Interaction volume radius: 10 \u00c5
Interaction volume height: 10 \u00c5
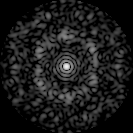
Disorder parameter: 0.7657